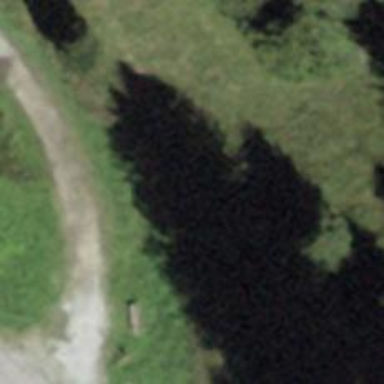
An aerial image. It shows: Bench for seating.